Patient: sex F, age 55
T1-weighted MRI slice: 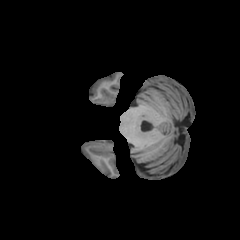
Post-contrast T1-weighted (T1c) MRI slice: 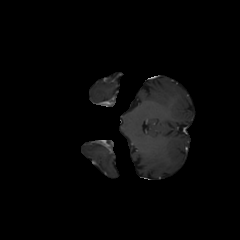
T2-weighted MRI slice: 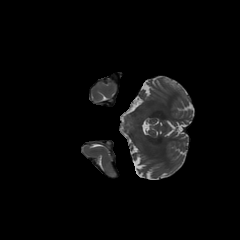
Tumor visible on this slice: no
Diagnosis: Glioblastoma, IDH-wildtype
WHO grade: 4